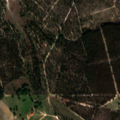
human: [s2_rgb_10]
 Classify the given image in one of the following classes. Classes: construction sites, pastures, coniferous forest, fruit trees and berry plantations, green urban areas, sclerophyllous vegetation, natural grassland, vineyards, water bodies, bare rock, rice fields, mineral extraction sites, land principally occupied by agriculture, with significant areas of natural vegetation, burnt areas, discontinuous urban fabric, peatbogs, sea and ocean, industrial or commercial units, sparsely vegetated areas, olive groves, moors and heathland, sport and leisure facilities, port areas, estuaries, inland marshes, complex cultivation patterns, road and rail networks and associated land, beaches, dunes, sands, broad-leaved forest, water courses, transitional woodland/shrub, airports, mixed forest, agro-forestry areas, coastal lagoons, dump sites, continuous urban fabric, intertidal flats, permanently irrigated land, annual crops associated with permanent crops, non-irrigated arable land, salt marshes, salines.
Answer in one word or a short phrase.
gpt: permanently irrigated land, vineyards, agro-forestry areas, broad-leaved forest, mixed forest, transitional woodland/shrub, water bodies